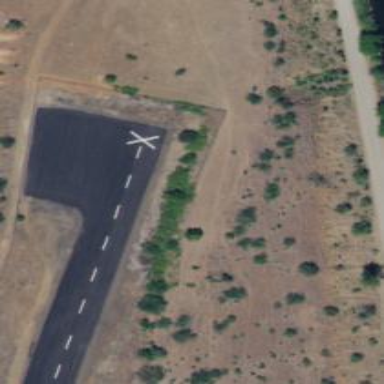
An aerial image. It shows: Asphalt runway at the airport.